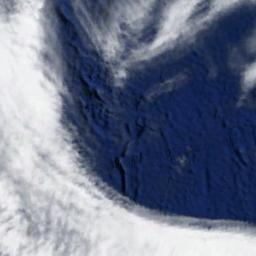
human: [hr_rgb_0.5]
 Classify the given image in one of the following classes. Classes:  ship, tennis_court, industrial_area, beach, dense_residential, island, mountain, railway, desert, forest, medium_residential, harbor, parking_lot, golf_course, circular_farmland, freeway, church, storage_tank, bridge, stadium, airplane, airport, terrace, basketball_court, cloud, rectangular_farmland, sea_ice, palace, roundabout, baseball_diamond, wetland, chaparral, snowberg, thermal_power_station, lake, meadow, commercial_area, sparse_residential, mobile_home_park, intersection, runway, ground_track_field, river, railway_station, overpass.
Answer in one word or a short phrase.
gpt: cloud